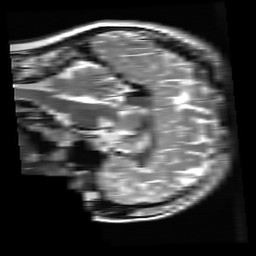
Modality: T2w
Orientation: sagittal
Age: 22
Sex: female
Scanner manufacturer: ge
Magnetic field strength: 3 T
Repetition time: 5.738 s
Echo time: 0.09688 s